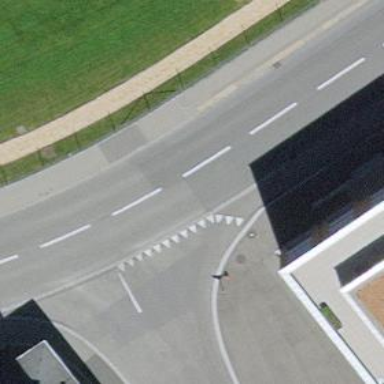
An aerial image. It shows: Kerb barrier.